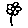
Label: flower